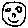
Label: smiley face